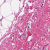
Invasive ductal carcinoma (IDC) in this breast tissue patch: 0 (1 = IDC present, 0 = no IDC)